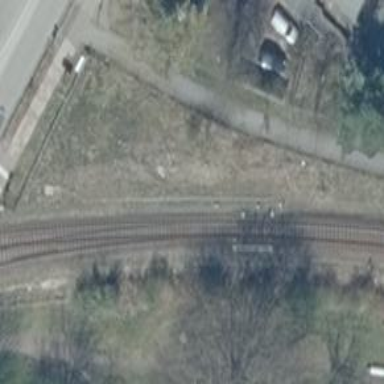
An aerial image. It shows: Railway switch with the turnout on the left side.